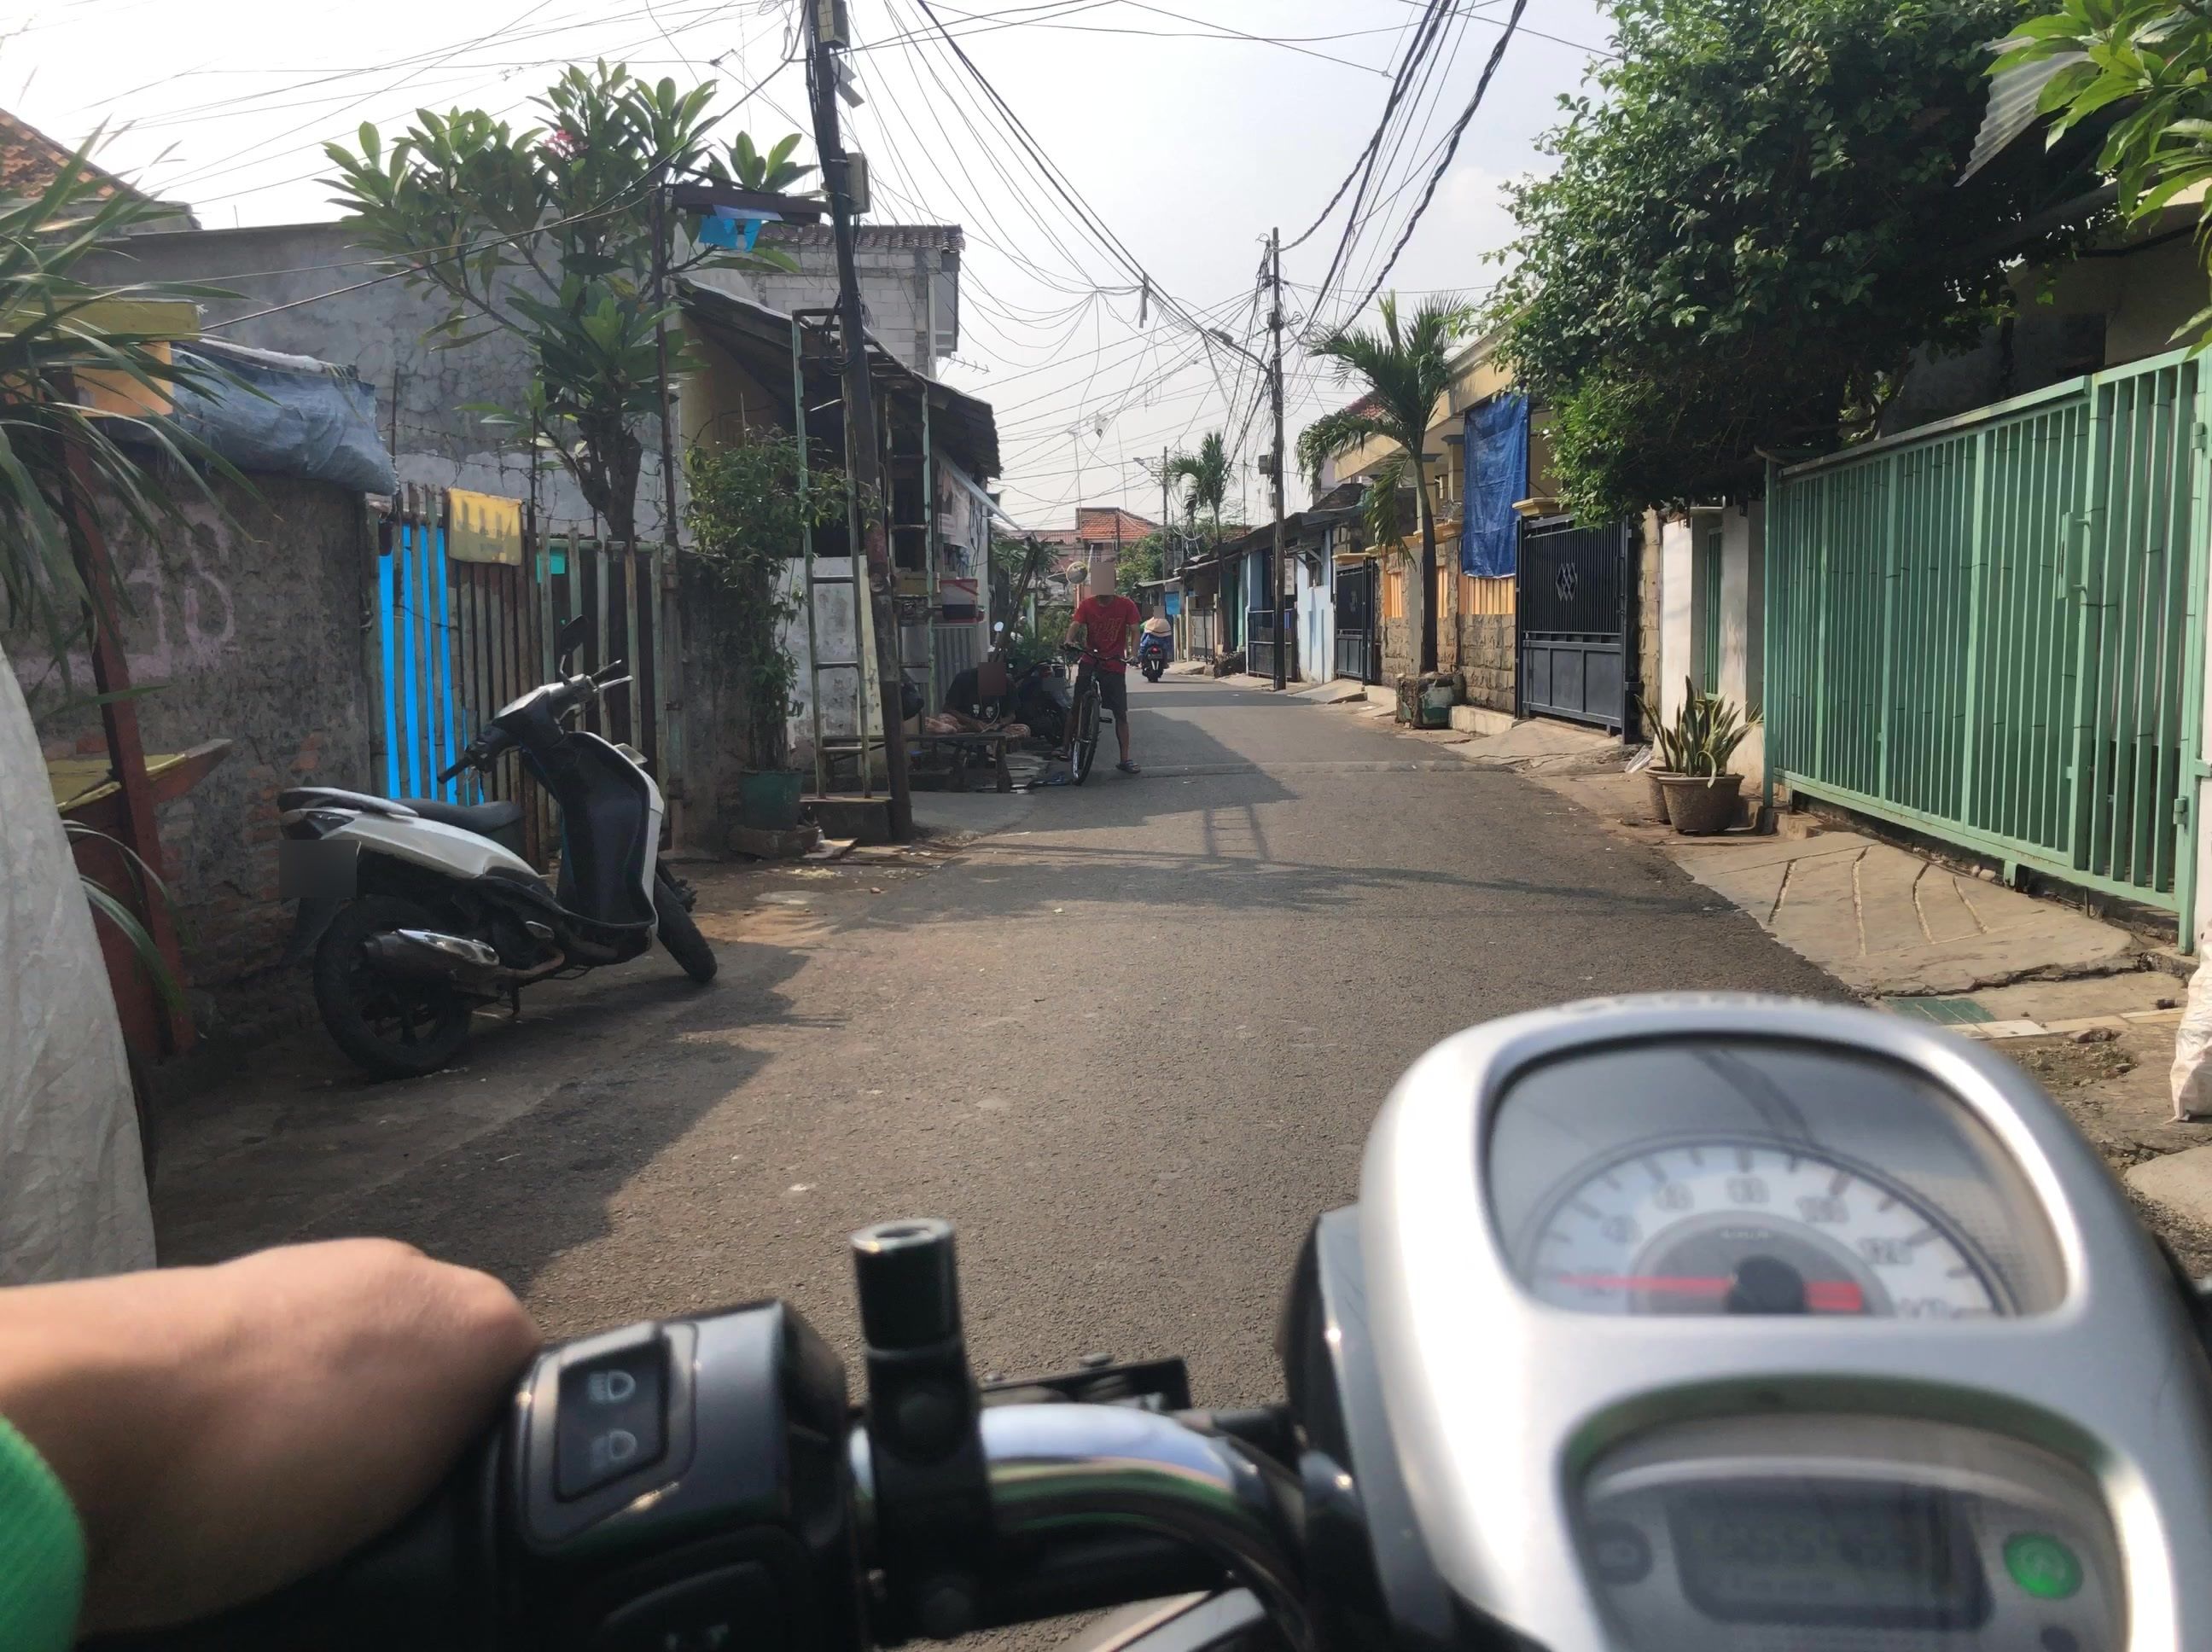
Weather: clear
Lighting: day
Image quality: good
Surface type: walking surface
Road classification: living_street
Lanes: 1
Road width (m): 1.5
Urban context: urban centre
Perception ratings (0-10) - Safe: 4.76, Lively: 3.82, Beautiful: 2.87, Boring: 2.88, Depressing: 2.94, Wealthy: 1.36